Question: I've written code for PIC16F1947 in C. I am using the following:
- -
A part of the code deals with data coming from PC. The specific packet I'm sending from PC is 325 bytes. This packet looks as follows:
'''
data: 0, 64, 1, 0, 255, 255, 255, ... (all 255) ..., 255, 1
index: 0 1 2 3 4 5 6 323 324
'''
The contents of the packet are shown as 8 bit decimal value (8 bit unsigned integer). The micro stores it in an array of 'unsigned char':
'''
unsigned char _command_mgr_buff[330];
'''
'unsigned char' is the 8 bit unsigned integer for PIC16F.
The last byte of the packet, ie index 324, is the checksum of the packet. It is the summation of index 1 through 323, including 1 and 323. The PC code (in C#) that calculates this checksum is as follows:
'''
allCertPages[324] = 0;
for (int i = 1; i <= 323; i++)
{
allCertPages[324] += allCertPages[i];
}
'''
'allCertPages' is a 'byte[]'.
The micro must verify that the checksum is indeed the value passed from PC. Here is the verification code that I've written for PIC16F, including some debug information:
'''
param0 = _command_mgr_buff[324]; // param0 is unsigned int, 16 bit
param1 = _command_mgr_buff[324]; // param1 is unsigned int, 16 bit
// Checksum verification
for (var = 1; var <= 323; var++) // var is unsigned int, 16 bit
{
_command_mgr_buff[324] -= _command_mgr_buff[var];
param1 -= _command_mgr_buff[var];
}
if (!_command_mgr_buff[324])
{
send_status(CS_BAD_PARAM);
}
'''
The idea is to subtract all values within the range [1, 323] from the checksum. If the final value is 0, then checksum is correct. Otherwise, if '_command_mgr_buff[324]' is found non-zero after subtraction, then the checksum is incorrect.
After executing the code in debug mode (and also in release mode), I'm getting non-zero value in '_command_mgr_buff[324]' (so 'send_status(CS_BAD_PARAM);' gets executed and the PC thinks something is wrong), but zero in the lower byte of 'param1'!
How is that possible?!
In case you're interested, here is the assembly generated for the non-zero checking:
'''
8780 ;mgr_command.c: 1230: if (!_command_mgr_buff[324])
8781 0E89 30EA movlw low(8870+0144h)
8782 0E8A 00D3 movwf (??_command_mgr_run+0)^080h+0
8783 0E8B 3023 movlw high(8870+0144h)
8784 0E8C 00D4 movwf (??_command_mgr_run+0)^080h+0+1
8785 0E8D 0853 movf 0+(??_command_mgr_run+0)^080h+0,w
8786 0E8E 0086 movwf fsr1l
8787 0E8F 0854 movf 1+(??_command_mgr_run+0)^080h+0,w
8788 0E90 0087 movwf fsr1h
8789
8790 0E91 0881 movf indf1,f
8791 0E92 1D03 skipz
8792 0E93 2E95 goto u10101
8793 0E94 2E96 goto u10100
8794 0E95 u10101:
8795 0E95 2E9B goto l55070
8796 0E96 u10100:
8797 line 1232
8798
8799 0E96 l55068:
8800 ;mgr_command.c: 1231: {
8801 ;mgr_command.c: 1232: send_status(0x11);
8802 0E96 3011 movlw (011h)
8803 0E97 31B6 2693 3188 fcall _send_status
8804 line 1233
8805 ;mgr_command.c: 1233: }
8806 0E9A 2FE3 goto l45048
8807 line 1234
'''
Here is a screenshot taken during debugging. Please check the Watch window in the right and the tooltip for 324-th element.
- 'param0'- 'param1 & 0xFF'- '_command_mgr_buff[324]'

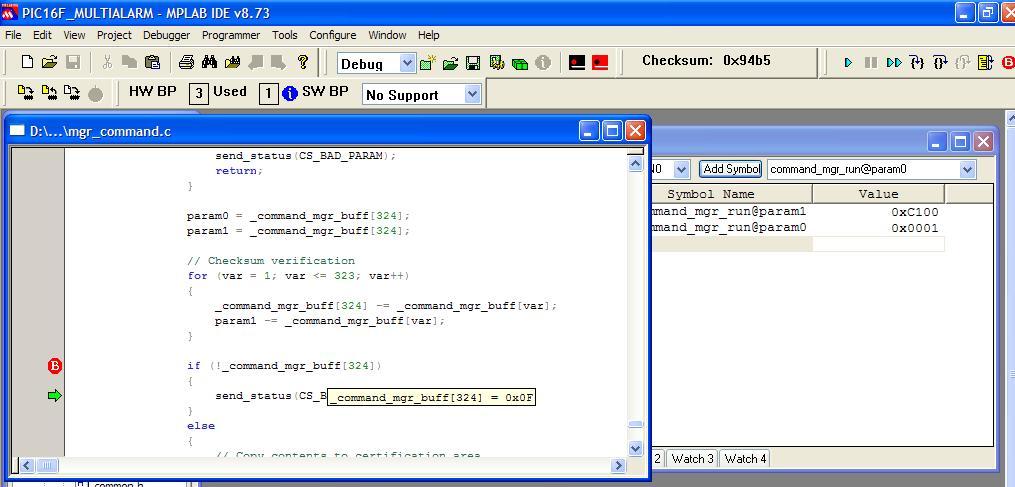
Answer: If your code is as you say, the main problem here is your test itself:
'''
if (!_command_mgr_buff[324])
{
send_status(CS_BAD_PARAM);
}
'''
You're sending the signal if the result is what you want (namely zero)...
This is one of the reasons why I don't like boolean testing of non-boolean values. Boolean variables often have names that cue you into reading the condition they capture correctly, like 'if (isLoaded)' or 'if (!anyErrors)'...and that doesn't hold for numerics. So it's easier to make sure you've got the semantics you want to just write it out:
'''
if (_command_mgr_buff[324] != 0)
{
send_status(CS_BAD_PARAM);
}
'''
As for why your debugger is giving you the 0x0F...can't help you there...my point just being that you're in the zero branch. You might try a clean build and see if it still says that. (The program's debug symbols could be out of date or something?)